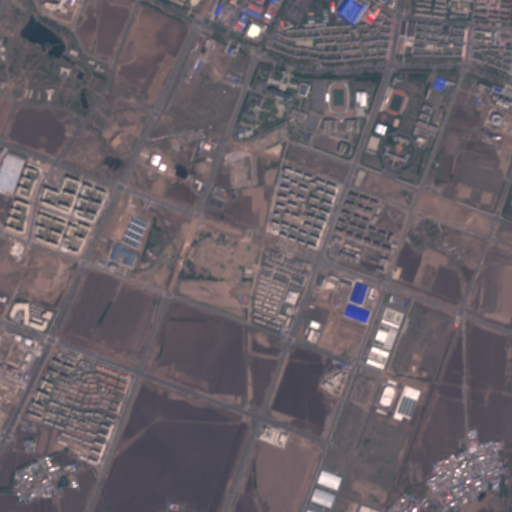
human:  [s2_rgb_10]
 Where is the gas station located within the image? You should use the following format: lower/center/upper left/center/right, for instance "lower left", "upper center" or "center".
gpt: The gas station is located in the upper center of the image.
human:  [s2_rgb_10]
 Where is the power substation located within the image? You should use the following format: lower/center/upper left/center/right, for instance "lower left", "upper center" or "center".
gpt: The power substation is located in the upper center of the image.
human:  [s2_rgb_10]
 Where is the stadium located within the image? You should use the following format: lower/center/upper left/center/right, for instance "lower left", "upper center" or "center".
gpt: The stadium is located in the upper right of the image.
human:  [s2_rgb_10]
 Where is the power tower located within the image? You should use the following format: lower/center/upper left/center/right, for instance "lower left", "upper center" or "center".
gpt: There is no power tower in the image.